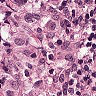
Metastatic tissue present: yes